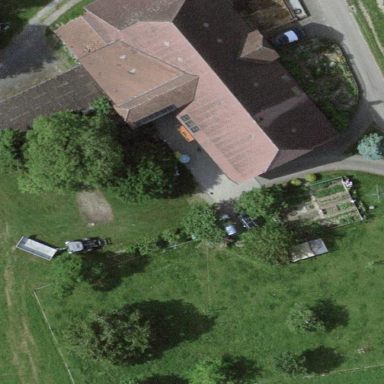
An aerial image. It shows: Farmyard area.